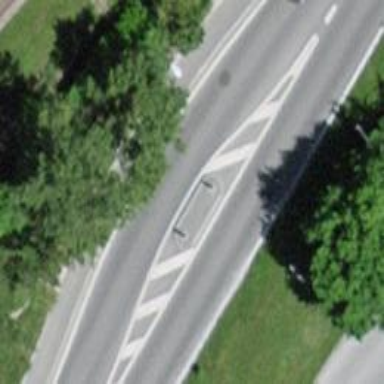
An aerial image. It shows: Zebra crossing with crossing island.